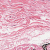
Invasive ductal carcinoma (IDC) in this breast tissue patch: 0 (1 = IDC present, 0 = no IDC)